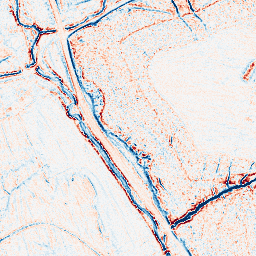
Category: edge_preserving
Decomposition family: anisotropic_diffusion
Decomposition parameters: iterations: 5
kappa: 100
gamma: 0.2
Upsampling method: bspline
Upsampling parameters: scale: 4
Upsampling scale: 4